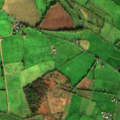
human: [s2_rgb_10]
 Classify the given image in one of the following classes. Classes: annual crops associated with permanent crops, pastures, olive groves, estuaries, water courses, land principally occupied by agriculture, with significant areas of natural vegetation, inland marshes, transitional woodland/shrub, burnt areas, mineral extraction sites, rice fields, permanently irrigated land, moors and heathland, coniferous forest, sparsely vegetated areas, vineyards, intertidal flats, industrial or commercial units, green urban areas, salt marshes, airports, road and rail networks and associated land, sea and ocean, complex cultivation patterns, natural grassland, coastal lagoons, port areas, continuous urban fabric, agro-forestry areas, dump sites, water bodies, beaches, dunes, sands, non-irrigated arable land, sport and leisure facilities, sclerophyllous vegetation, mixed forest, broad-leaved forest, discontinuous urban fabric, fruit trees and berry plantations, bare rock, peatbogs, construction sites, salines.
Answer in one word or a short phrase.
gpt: pastures, complex cultivation patterns